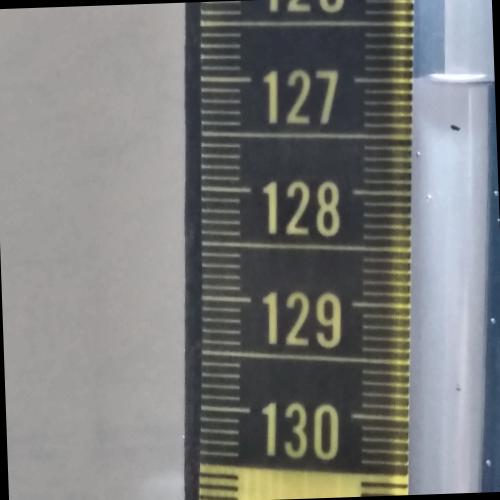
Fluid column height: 127.0 cm